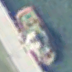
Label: civil